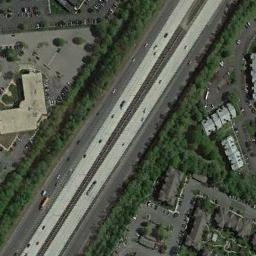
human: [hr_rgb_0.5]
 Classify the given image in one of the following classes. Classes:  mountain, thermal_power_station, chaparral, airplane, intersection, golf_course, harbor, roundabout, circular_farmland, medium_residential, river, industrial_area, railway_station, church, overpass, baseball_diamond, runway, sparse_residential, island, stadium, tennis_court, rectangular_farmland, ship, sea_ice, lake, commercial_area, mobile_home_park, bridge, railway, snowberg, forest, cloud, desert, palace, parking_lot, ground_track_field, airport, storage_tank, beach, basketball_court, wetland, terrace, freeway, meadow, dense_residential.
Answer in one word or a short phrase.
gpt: freeway